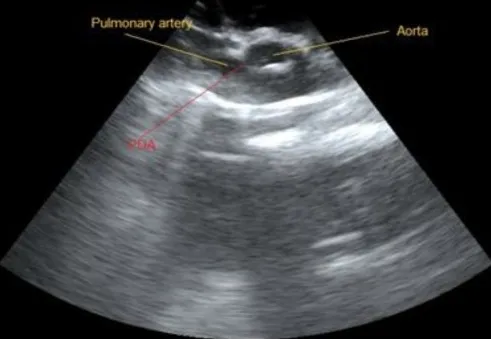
Echocardiogram showing patent ductus arteriosus.
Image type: radiology (ultrasound)